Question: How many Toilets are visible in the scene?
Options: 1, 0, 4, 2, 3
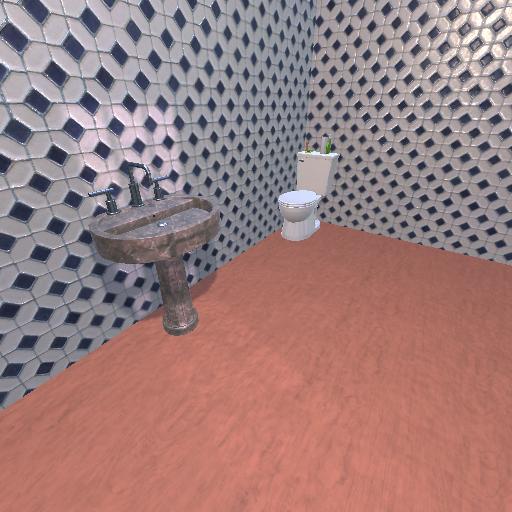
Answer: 1